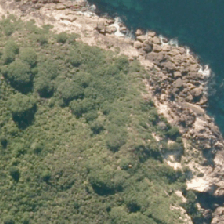
Land cover: broadleaved_indigenous_hardwood